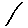
Label: line